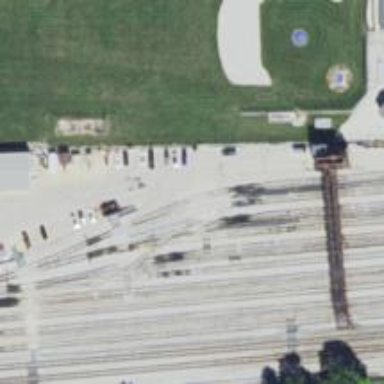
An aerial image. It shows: Railway yard in service.